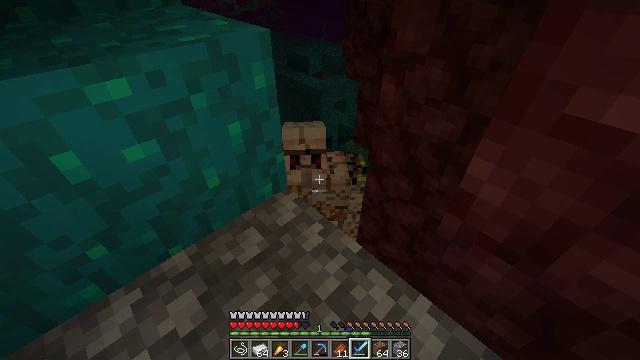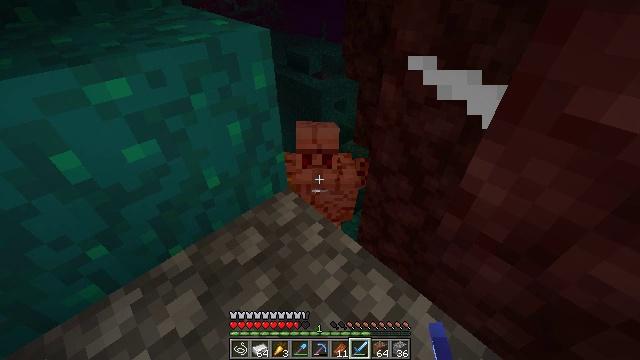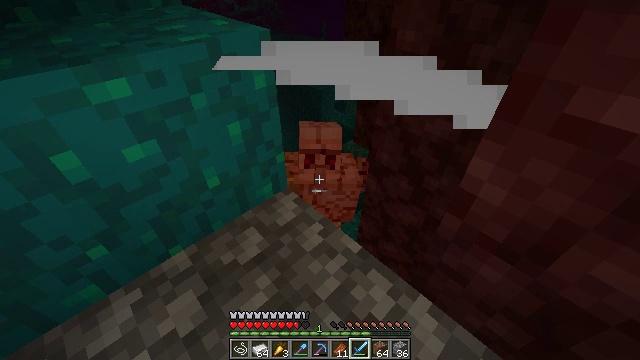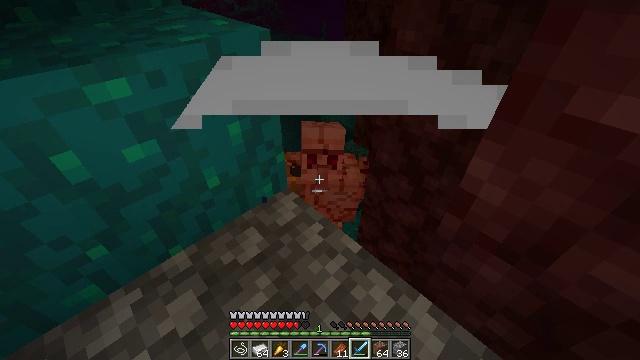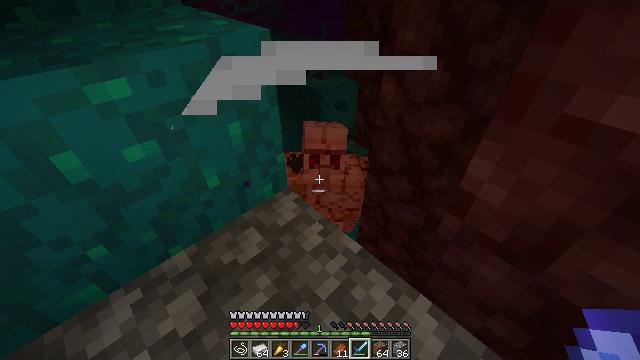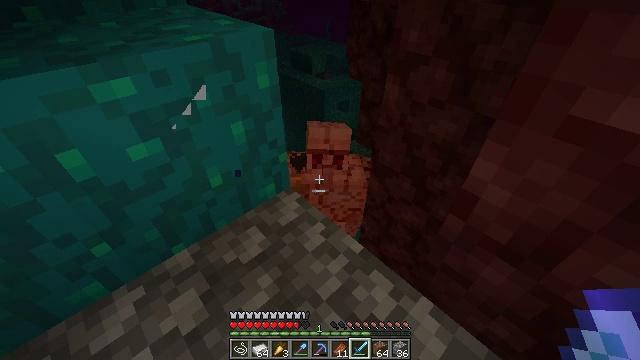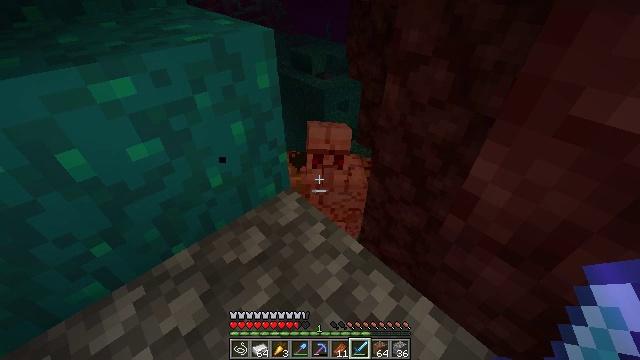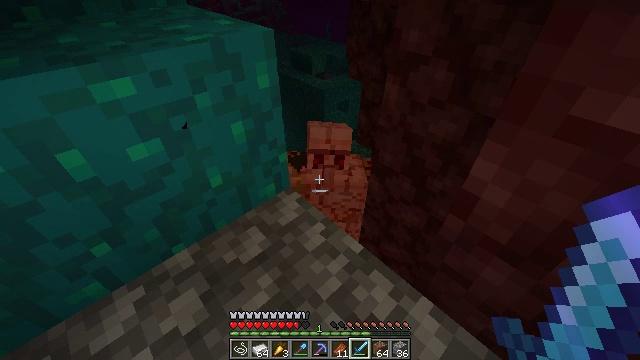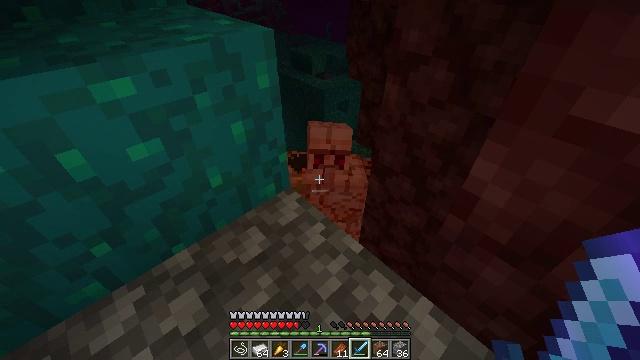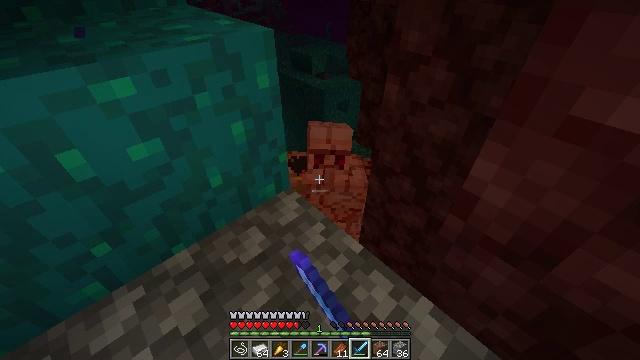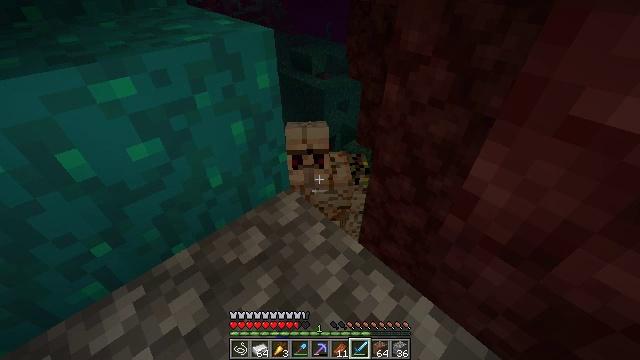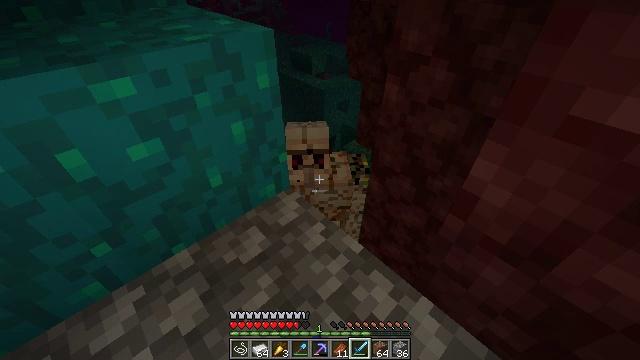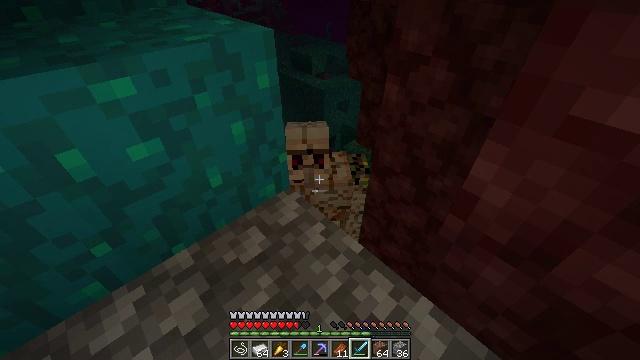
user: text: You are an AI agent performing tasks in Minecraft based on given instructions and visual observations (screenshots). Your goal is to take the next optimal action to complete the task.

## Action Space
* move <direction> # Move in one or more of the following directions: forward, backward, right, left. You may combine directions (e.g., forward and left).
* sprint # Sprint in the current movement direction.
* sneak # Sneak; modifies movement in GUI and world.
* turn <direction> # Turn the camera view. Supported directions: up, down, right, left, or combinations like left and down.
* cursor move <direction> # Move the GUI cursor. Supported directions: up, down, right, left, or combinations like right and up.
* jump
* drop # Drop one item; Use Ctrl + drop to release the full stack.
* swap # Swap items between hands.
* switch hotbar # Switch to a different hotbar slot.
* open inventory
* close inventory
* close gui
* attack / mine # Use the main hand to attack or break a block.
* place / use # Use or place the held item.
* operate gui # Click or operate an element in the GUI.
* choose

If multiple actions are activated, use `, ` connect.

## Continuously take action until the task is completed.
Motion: motion action
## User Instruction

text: Destroy the guardian.
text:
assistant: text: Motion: sneak
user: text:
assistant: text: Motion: sneak
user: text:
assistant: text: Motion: sneak
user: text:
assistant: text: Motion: sneak
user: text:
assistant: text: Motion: sneak
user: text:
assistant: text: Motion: sneak
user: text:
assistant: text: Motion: sneak
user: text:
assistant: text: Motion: sneak, attack / mine
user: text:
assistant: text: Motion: sneak, attack / mine
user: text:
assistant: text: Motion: sneak, attack / mine
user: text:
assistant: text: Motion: sneak, attack / mine
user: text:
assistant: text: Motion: sneak
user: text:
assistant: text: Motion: sneak